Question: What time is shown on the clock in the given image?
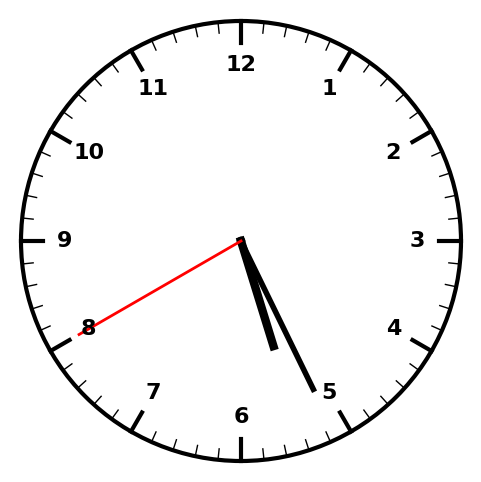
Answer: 05:25:40